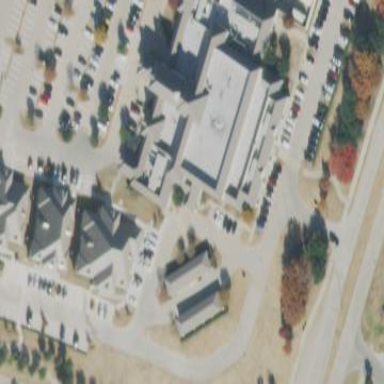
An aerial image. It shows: Hospital building.